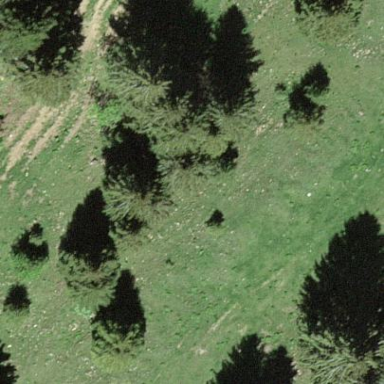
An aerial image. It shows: Forest with evergreen needle-leaved trees.